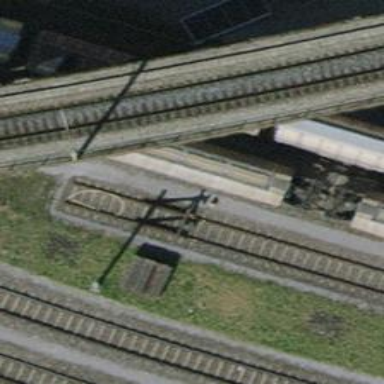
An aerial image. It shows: Railway buffer stop.